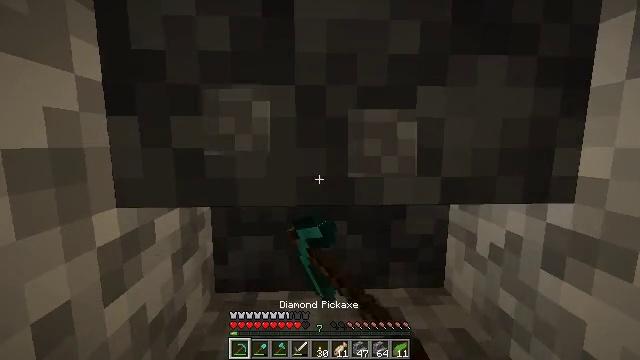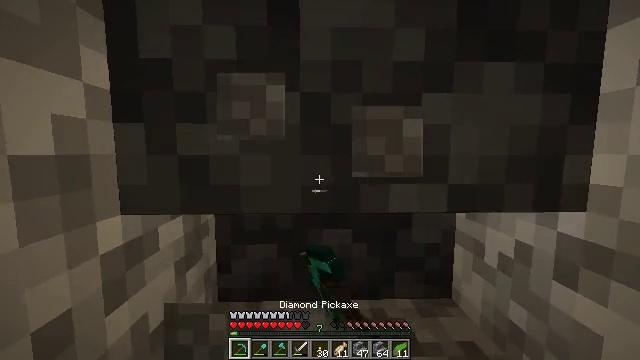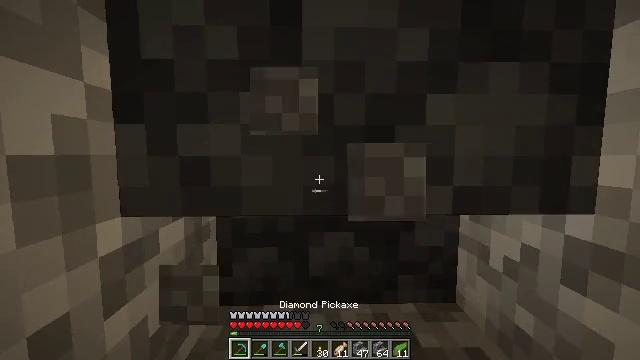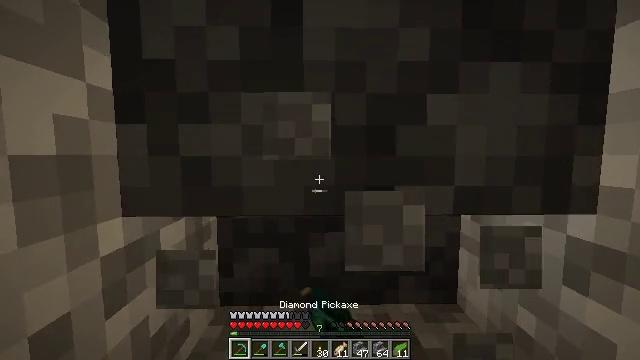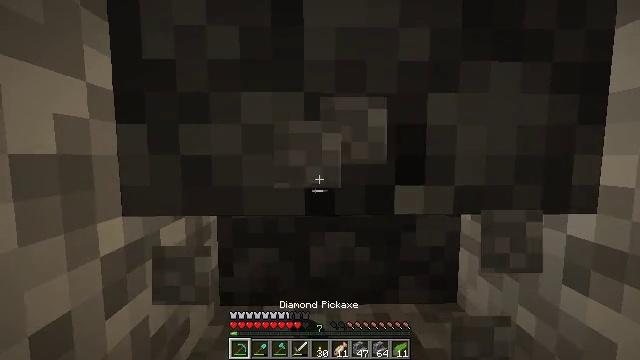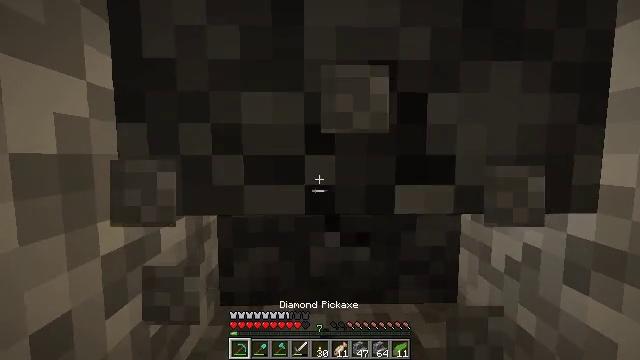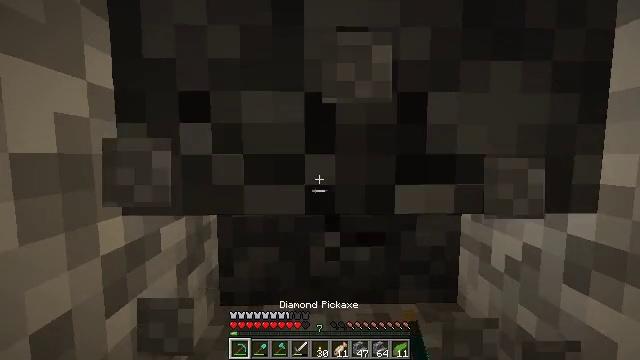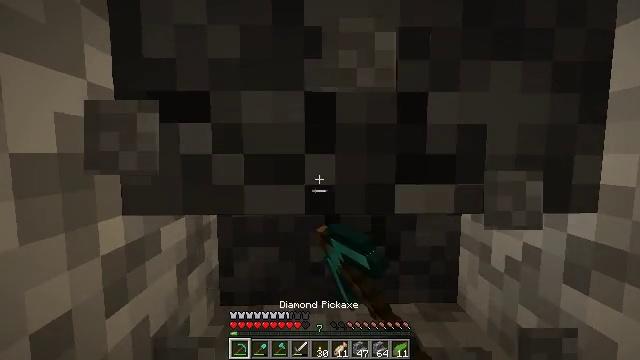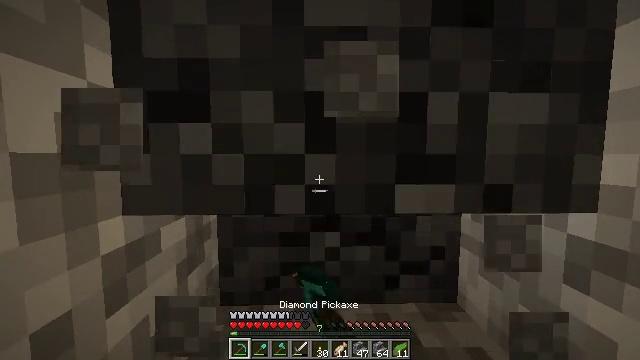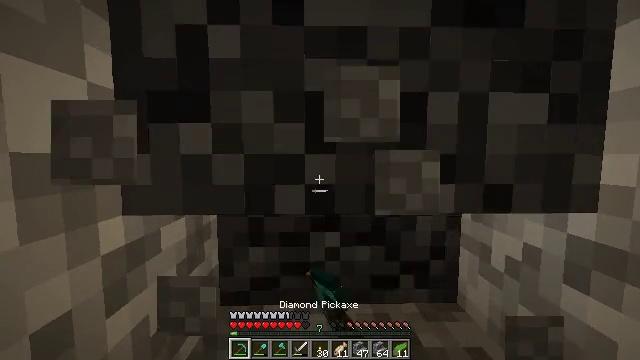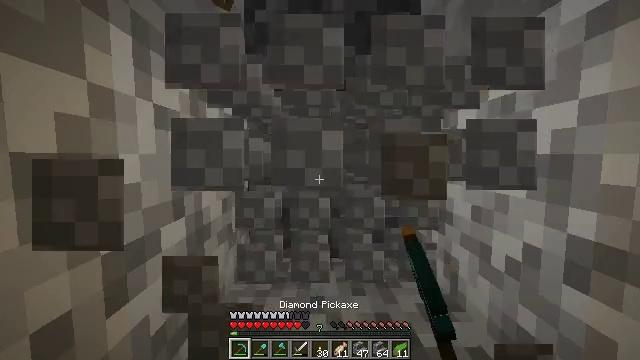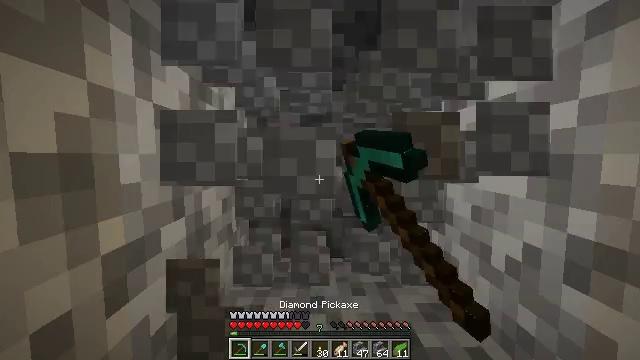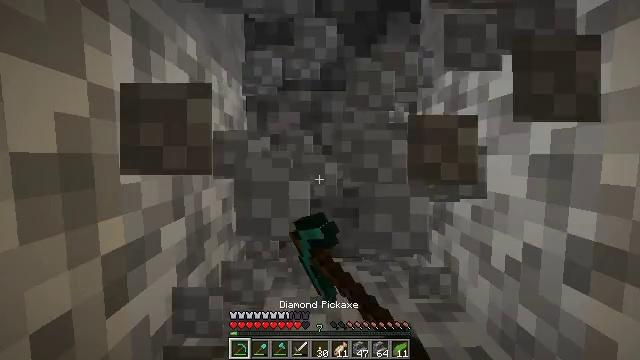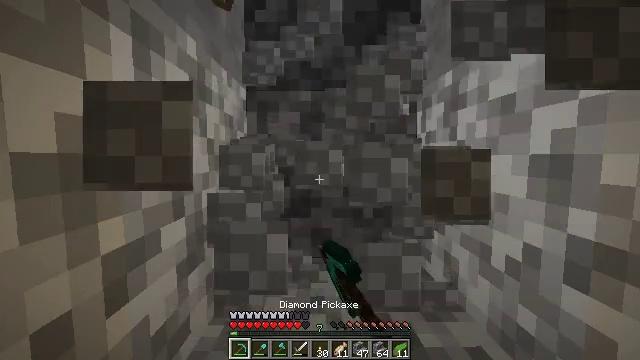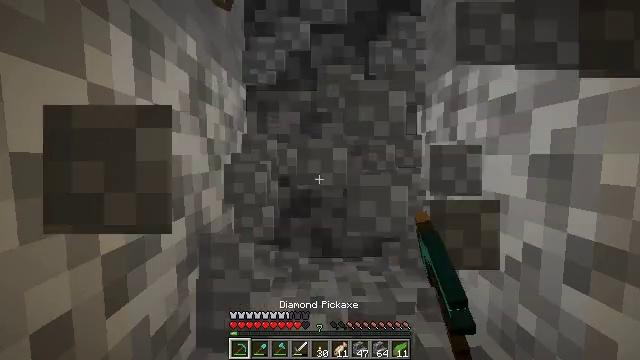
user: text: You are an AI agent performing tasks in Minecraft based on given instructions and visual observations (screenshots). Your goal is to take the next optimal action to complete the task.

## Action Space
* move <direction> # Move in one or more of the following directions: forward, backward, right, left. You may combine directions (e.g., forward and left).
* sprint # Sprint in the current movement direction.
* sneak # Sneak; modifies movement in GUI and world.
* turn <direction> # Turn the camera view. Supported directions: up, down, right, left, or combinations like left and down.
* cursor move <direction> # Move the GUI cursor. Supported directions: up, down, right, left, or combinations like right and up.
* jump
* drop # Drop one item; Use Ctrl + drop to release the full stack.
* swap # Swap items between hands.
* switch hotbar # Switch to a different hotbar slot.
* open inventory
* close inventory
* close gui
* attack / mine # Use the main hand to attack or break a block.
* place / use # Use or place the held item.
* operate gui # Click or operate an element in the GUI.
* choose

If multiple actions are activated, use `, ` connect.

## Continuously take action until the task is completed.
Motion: motion action
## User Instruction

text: Collect the cobblestone stairs.
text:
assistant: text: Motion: turn up, attack / mine
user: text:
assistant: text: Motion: attack / mine
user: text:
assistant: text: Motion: attack / mine
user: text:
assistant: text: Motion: attack / mine
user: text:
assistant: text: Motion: attack / mine
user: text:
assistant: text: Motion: attack / mine
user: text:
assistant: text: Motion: attack / mine
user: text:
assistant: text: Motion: attack / mine
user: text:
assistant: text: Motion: attack / mine
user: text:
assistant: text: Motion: attack / mine
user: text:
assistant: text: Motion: attack / mine
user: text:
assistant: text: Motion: attack / mine
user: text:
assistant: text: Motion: attack / mine
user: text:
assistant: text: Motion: attack / mine
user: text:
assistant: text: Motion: attack / mine